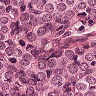
Metastatic tissue present: yes